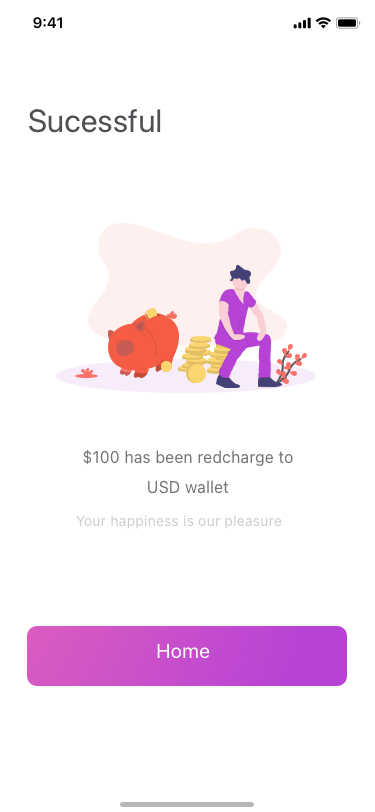
Text in this UI design:
Sucessful
$100 has been redcharge to USD wallet
Your happiness is our pleasure
Home